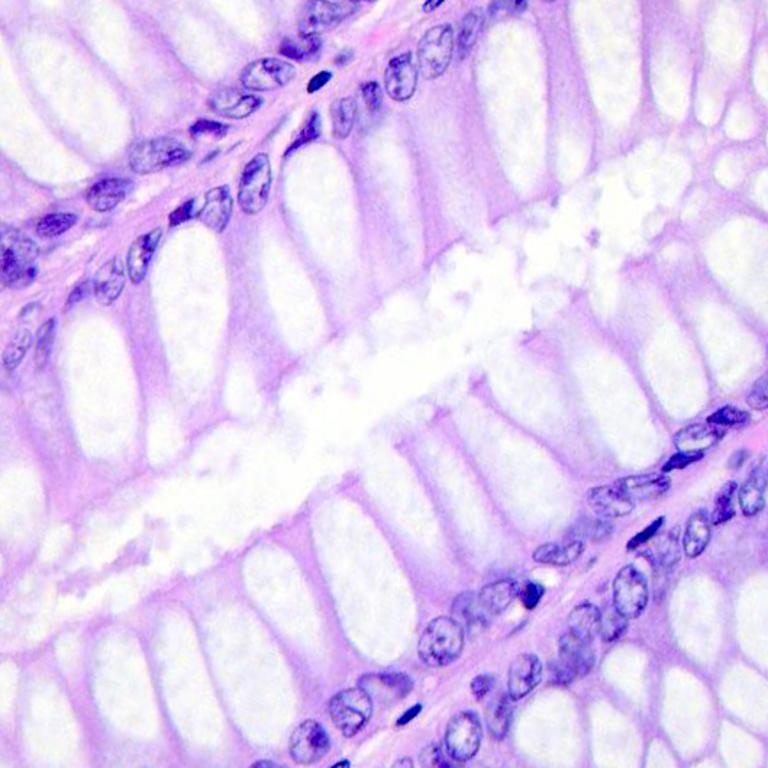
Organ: colon
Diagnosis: benign